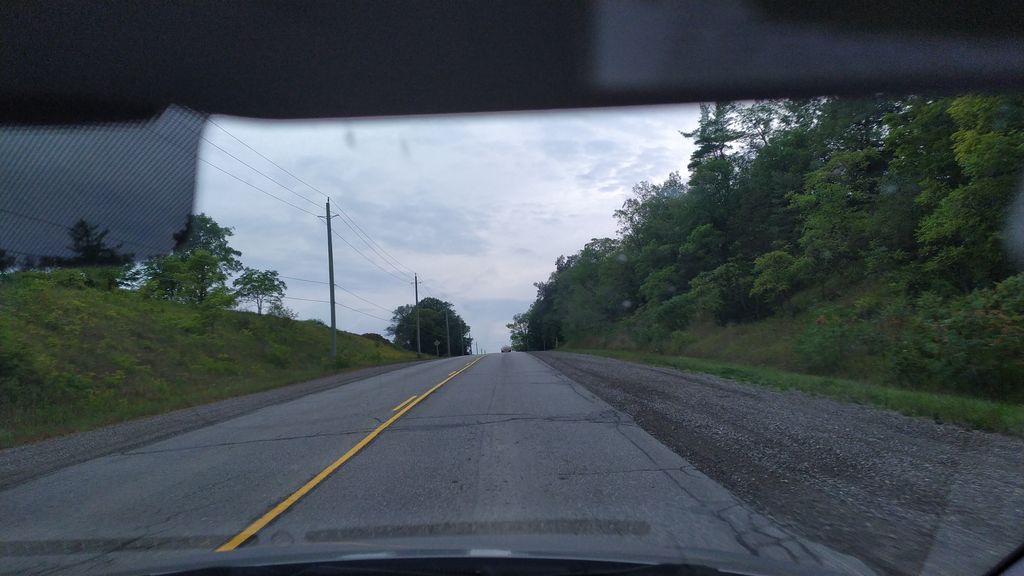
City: kitchener-waterloo